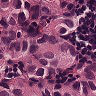
Metastatic tissue present: yes